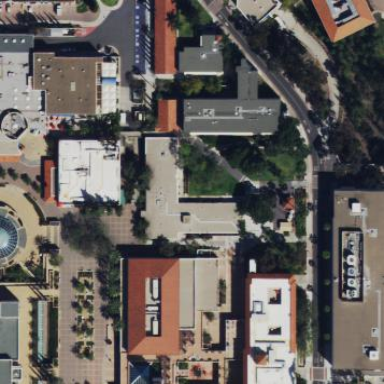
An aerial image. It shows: University building focused on education.